Question: I need to add an additional method to an existing type.
For example, I need to add an additional method "Transfer" to the type XmlDocument like 'doc.AppendChild()':

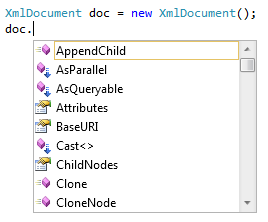
Answer: You can't add a method to an existing type (at least not without rewriting the IL of the assembly) but you can provide an <URL> which will at least look like a method of that class.